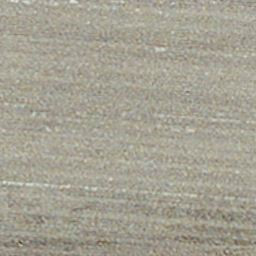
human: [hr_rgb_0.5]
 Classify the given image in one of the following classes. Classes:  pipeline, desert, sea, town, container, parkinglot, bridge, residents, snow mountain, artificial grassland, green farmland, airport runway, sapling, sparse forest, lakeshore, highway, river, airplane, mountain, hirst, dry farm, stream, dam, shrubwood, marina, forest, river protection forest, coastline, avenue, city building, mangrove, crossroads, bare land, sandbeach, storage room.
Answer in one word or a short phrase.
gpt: dry farm